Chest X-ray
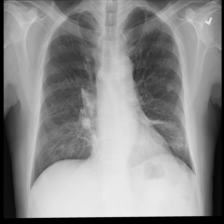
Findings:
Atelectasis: positive
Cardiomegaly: negative
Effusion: negative
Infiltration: negative
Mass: negative
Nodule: positive
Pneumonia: negative
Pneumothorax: negative
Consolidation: negative
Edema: negative
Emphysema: negative
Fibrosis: negative
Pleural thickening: negative
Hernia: negative